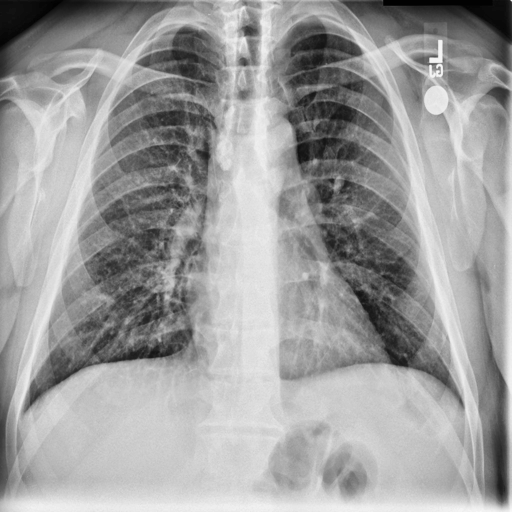
Finding: NORMAL